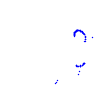
Particle: pion